Interaction volume radius: 5 \u00c5
Interaction volume height: 15 \u00c5
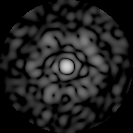
Disorder parameter: 0.7023